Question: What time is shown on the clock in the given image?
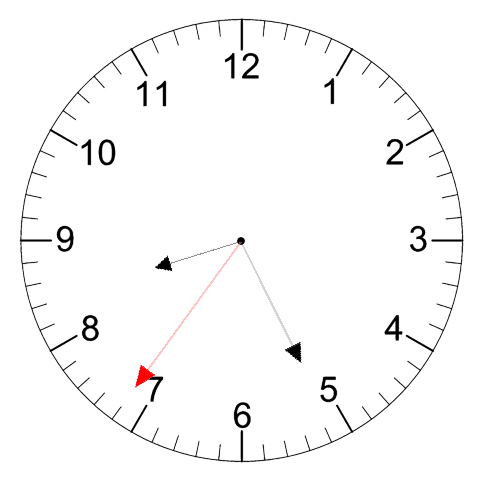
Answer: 08:25:36